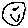
Label: smiley face